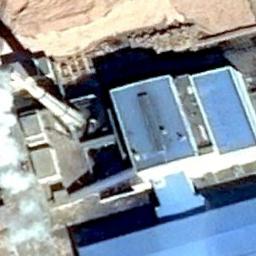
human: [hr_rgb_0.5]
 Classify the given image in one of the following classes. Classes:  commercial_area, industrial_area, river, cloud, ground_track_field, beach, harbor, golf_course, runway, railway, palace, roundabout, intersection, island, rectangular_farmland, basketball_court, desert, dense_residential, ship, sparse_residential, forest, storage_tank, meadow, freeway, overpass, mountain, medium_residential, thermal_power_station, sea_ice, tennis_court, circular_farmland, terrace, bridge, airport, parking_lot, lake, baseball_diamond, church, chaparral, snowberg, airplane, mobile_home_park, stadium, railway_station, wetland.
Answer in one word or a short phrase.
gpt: thermal_power_station